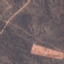
Land use / land cover class: HerbaceousVegetation